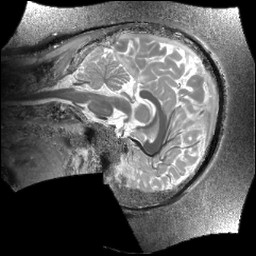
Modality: T1map
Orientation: sagittal
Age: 20
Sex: female
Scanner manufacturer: siemens
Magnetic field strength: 6.98 T
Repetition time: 6 s
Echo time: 0.00283 s